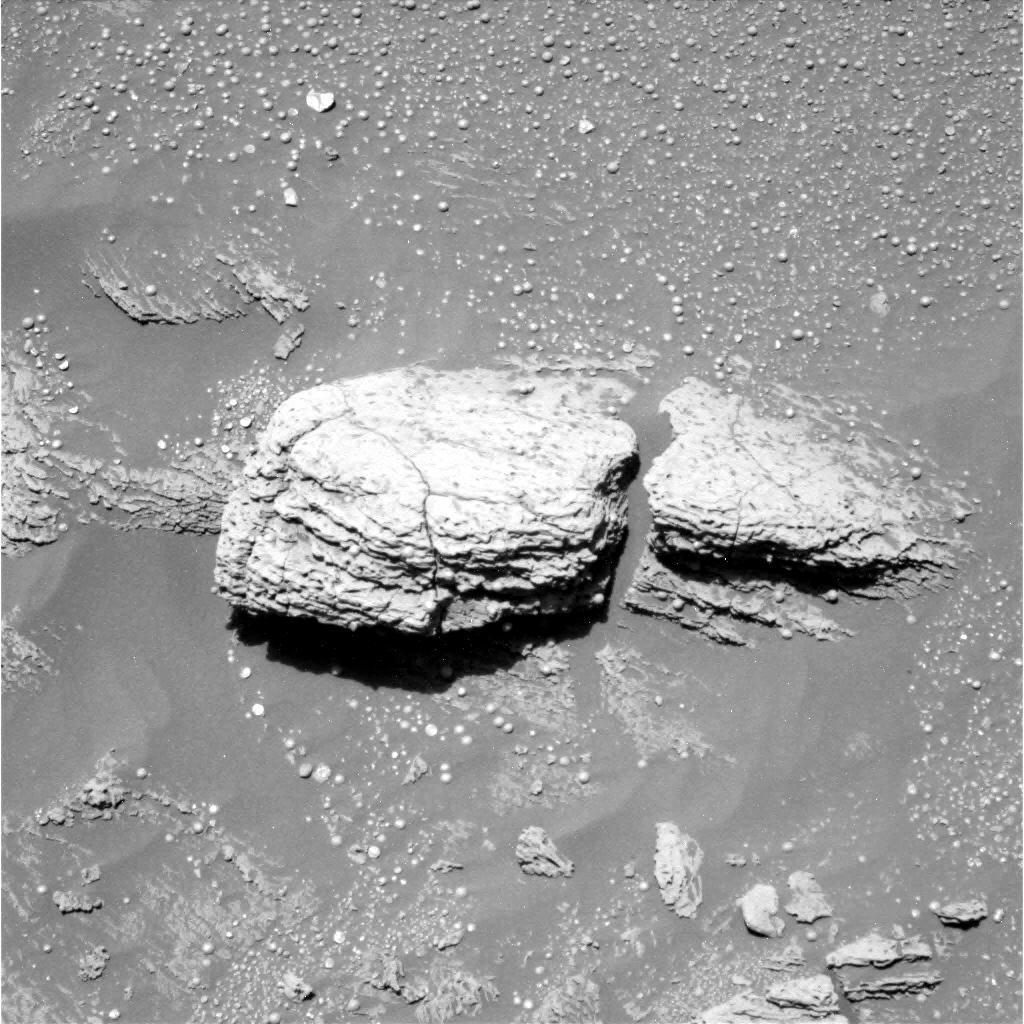
Terrain classes present: Bedrock, Gravel / Sand / Soil, Rock, Shadow